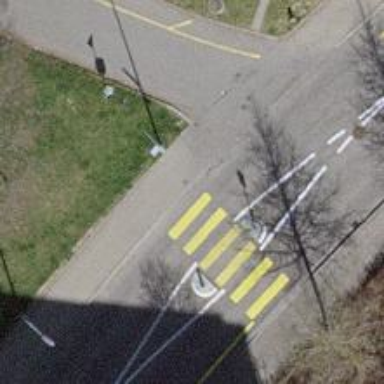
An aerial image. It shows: Uncontrolled crossing with zebra marking and island.